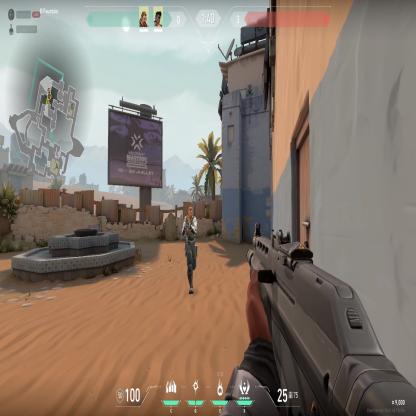
Label: teammate